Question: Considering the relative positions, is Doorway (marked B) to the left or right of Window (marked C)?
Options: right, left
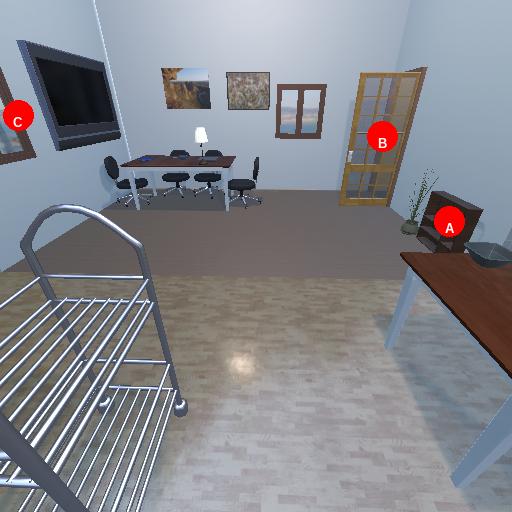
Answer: right